Question: I've faced that issue:

After'onPause()'Activity sets partially visible, than calls 'onSavedInstanceState(Bundle)', but when Activity sets to visible again calls just'onResume()'method.
The question is why calls'onSavedInstanceState(Bundle)',if i can't get saved state Bundle in 'onResume()'or'onRestoreInstanceState(Bundle)''onRestoreInstanceState(Bundle)'?
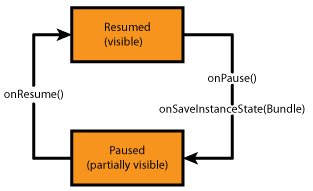
Answer: There is no guarantee that life-cycle methods after 'onPause()' will be called but You may be sure all methods before 'onResume()' will be if 'Activity' is created/recreated. If only 'onResume()' is called 'Activity' was not destroyed/stopped and its state wasn't lost so You don't have to restore it.
As you can read in documentation about <URL>.